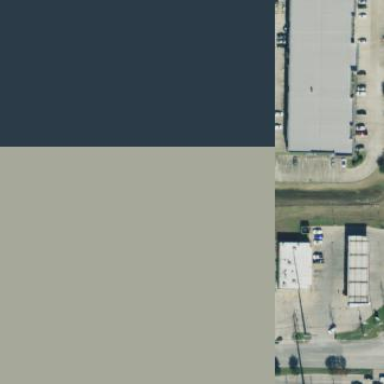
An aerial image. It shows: Commercial building.